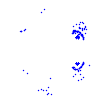
Particle: pion